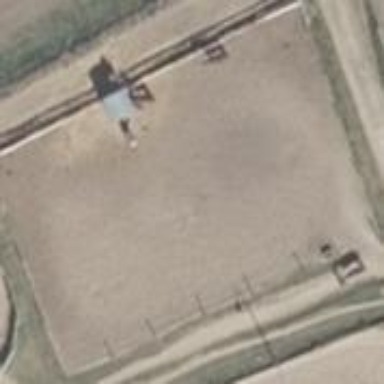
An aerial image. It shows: Equestrian pitch with dirt surface.